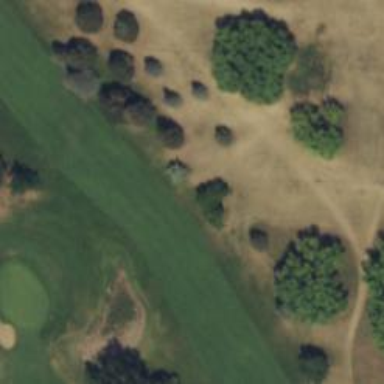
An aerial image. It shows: Golf hole.